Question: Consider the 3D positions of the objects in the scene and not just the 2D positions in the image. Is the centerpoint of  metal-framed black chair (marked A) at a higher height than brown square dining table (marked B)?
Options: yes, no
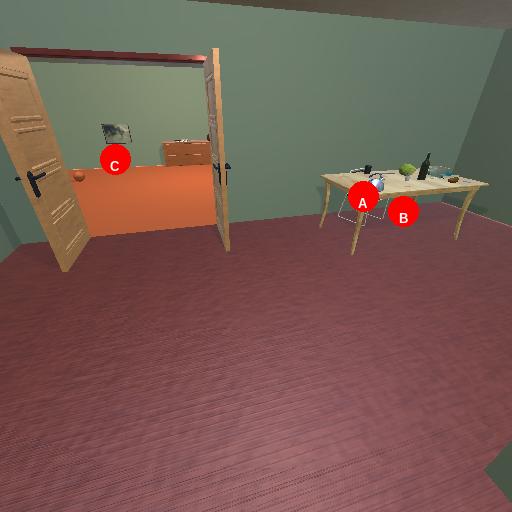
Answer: yes